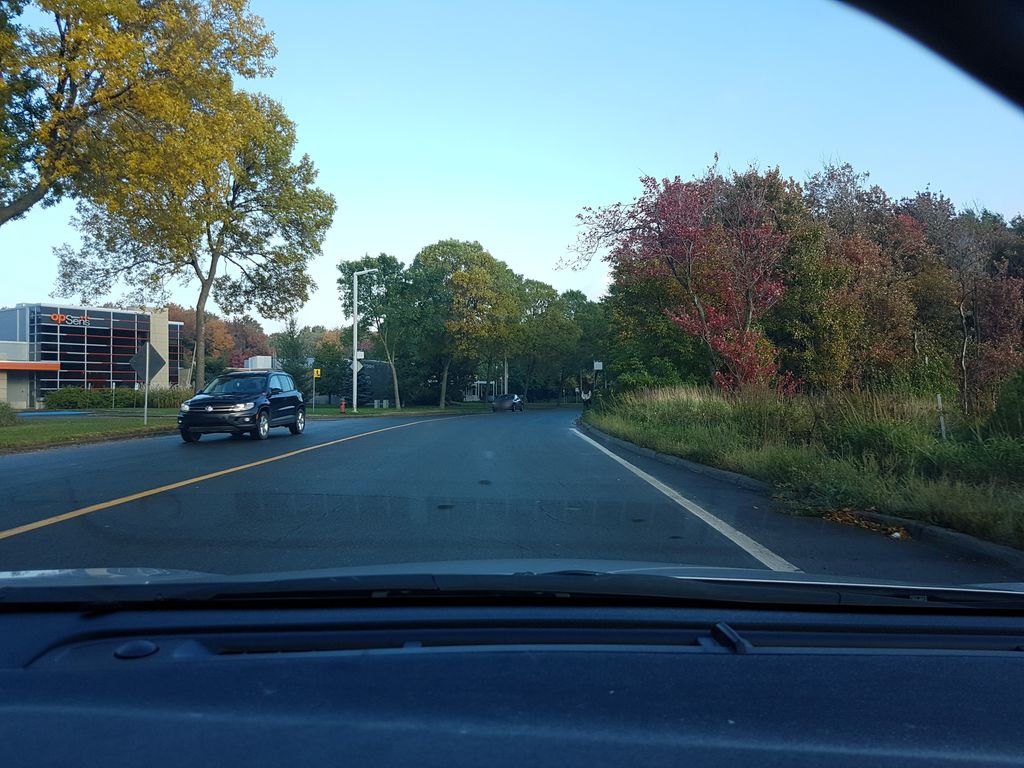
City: quebec_city